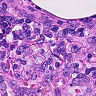
Metastatic tissue present: no